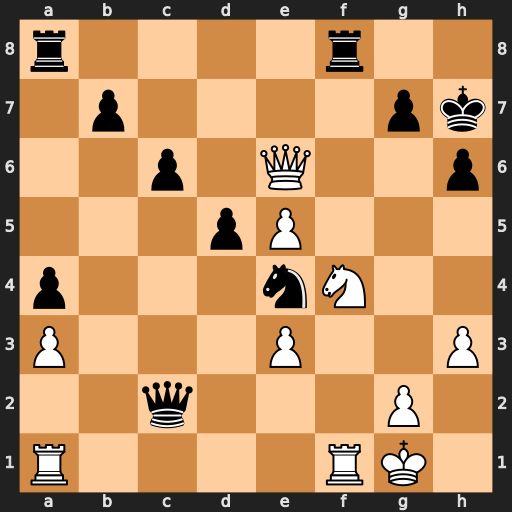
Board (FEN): r4r2/1p4pk/2p1Q2p/3pP3/p3nN2/P3P2P/2q3P1/R4RK1
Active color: w
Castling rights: -
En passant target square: -
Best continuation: Qg6+ Kh8 Ne6 Rg8 Ng5 Nxg5 Qxc2